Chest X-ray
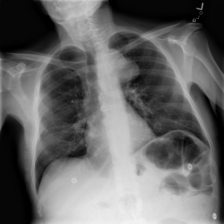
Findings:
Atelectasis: negative
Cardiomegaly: negative
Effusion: negative
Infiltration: negative
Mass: positive
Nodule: negative
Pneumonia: negative
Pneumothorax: negative
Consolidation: negative
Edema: negative
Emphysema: negative
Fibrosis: negative
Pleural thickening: negative
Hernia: negative